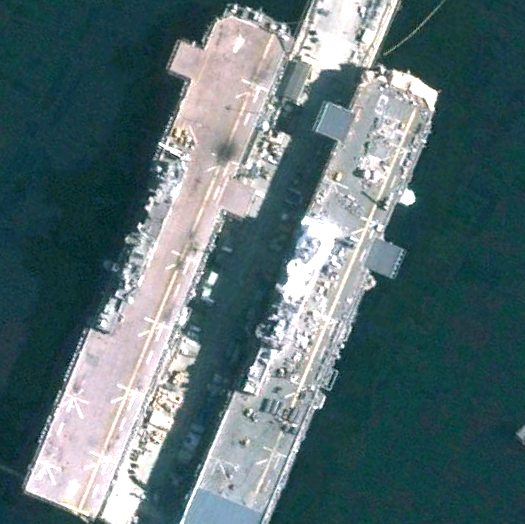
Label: assault